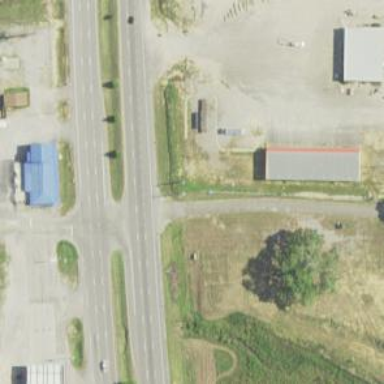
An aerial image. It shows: Asphalt road classified as trunk highway.